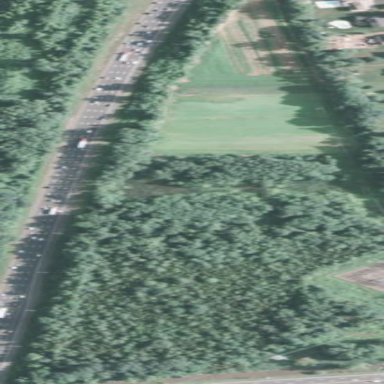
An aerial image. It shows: Nature reserve surrounded by woodland.